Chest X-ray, PA view. Patient: 22 years old, sex M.
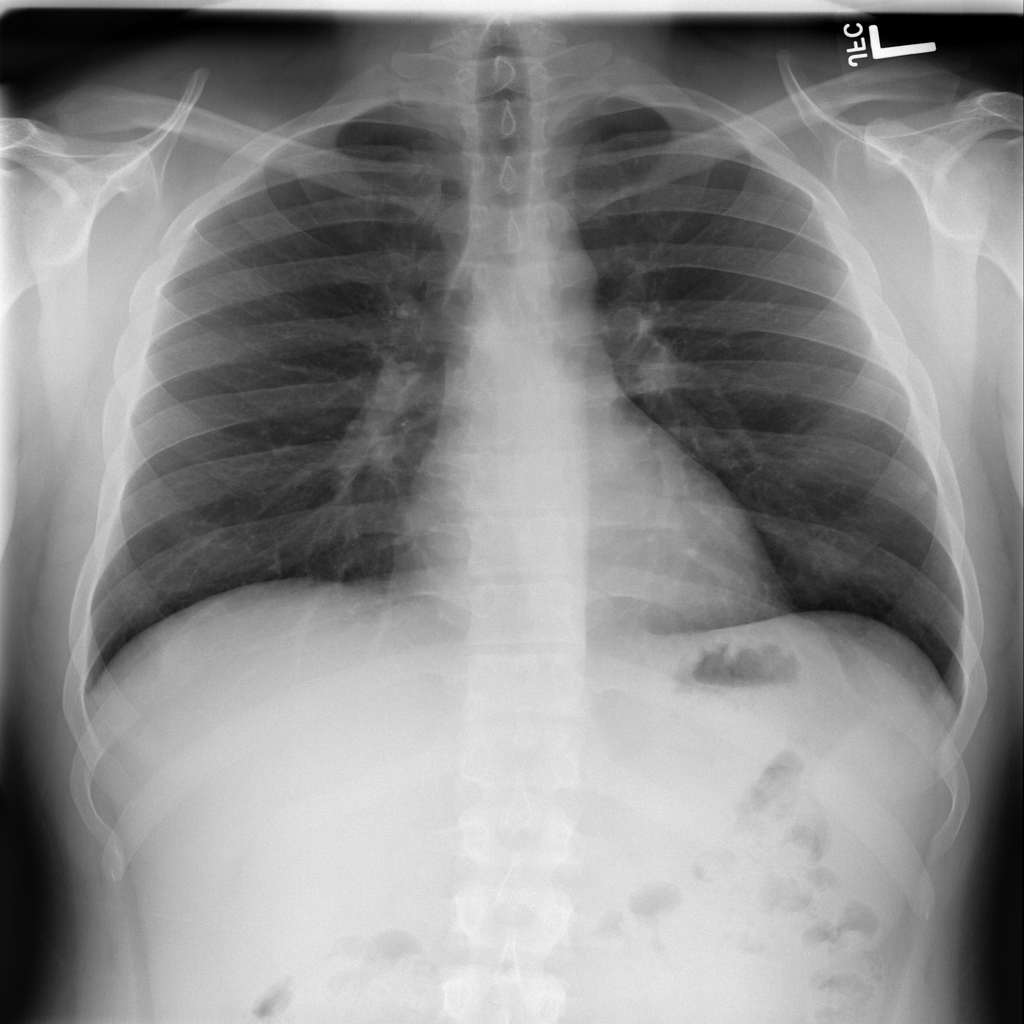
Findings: No Finding